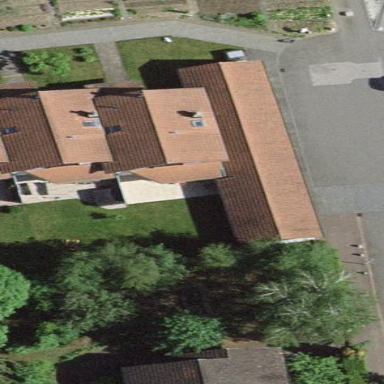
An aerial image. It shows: Carport building.